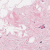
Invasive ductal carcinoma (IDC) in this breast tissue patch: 0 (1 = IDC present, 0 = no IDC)